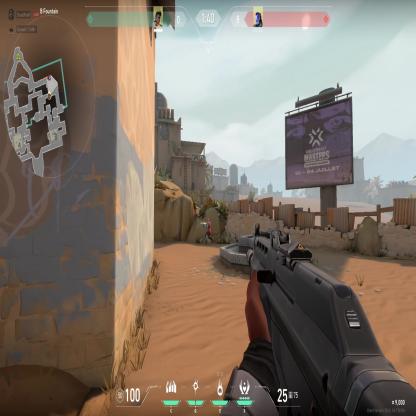
Label: enemy